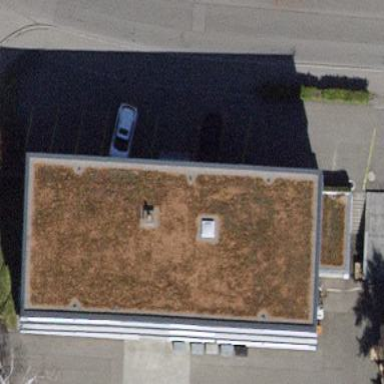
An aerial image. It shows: Office building with flat roof.